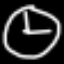
Label: clock